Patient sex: F
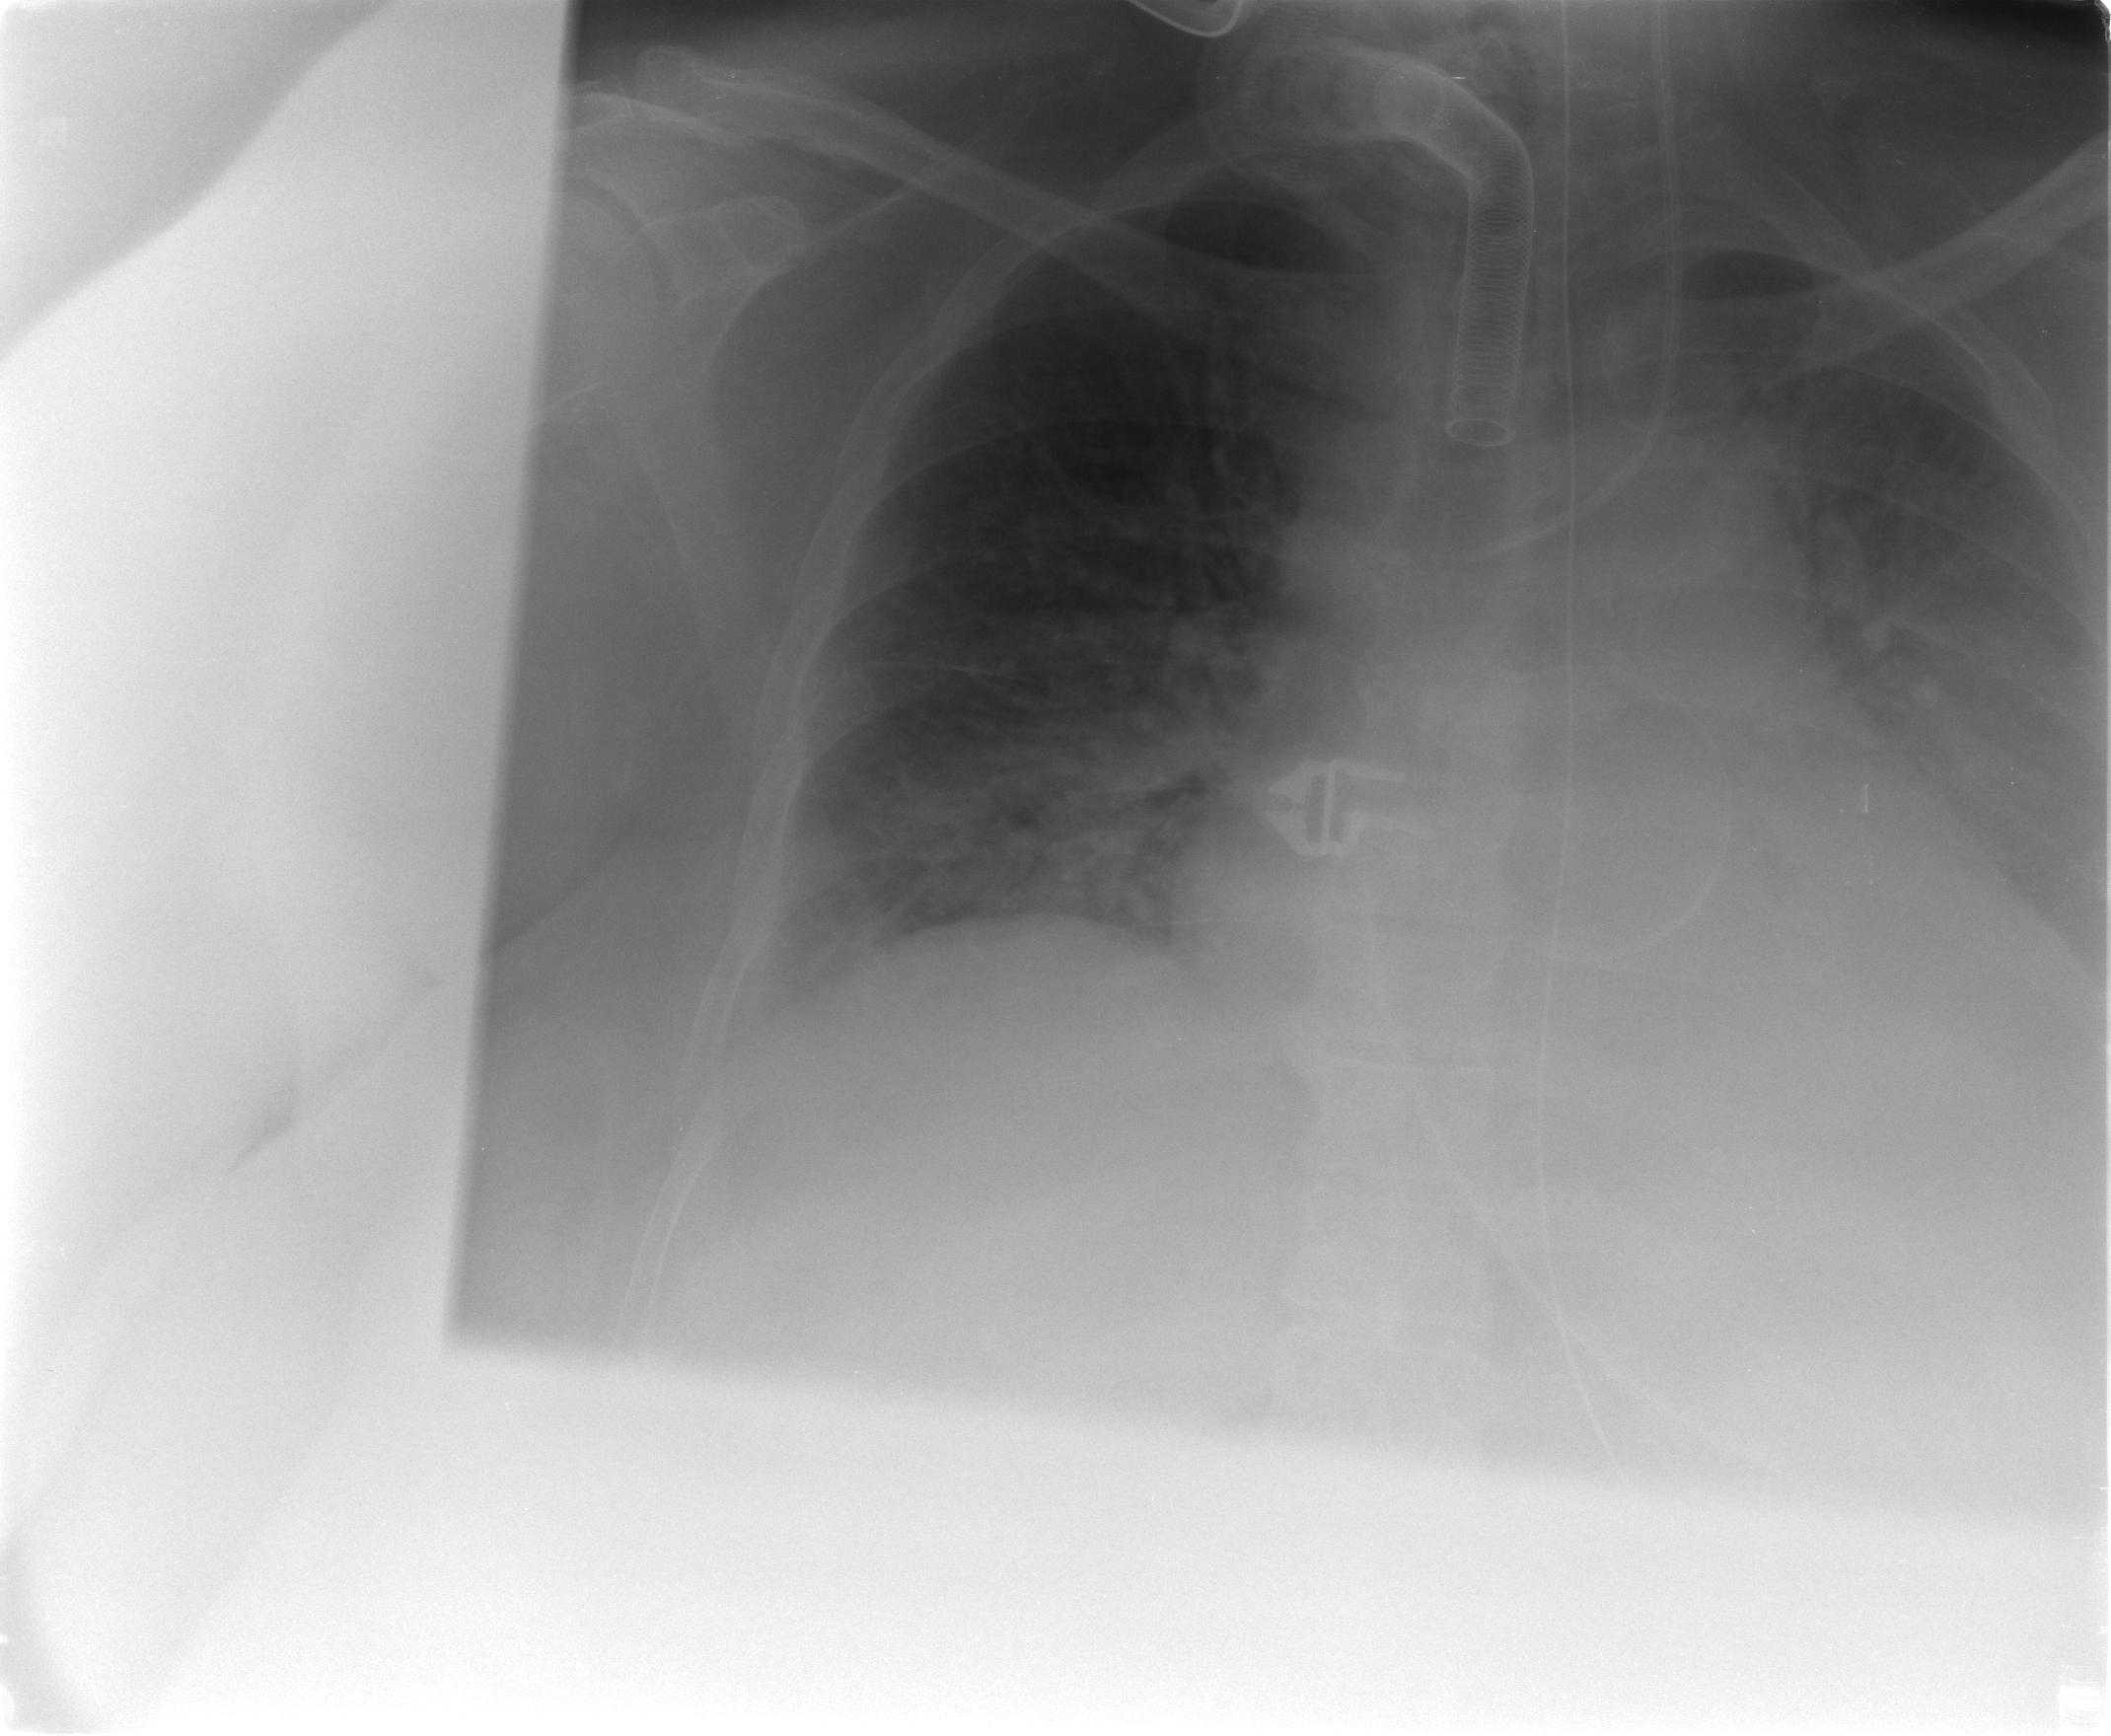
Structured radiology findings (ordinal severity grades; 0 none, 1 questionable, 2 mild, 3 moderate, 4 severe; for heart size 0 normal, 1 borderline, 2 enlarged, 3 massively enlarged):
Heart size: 1
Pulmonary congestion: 2
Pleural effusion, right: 1
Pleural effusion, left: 0
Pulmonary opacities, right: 2
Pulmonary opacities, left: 0
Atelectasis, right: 2
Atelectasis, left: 2